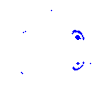
Particle: pion